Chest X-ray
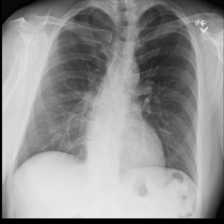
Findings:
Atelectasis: negative
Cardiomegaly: negative
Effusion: negative
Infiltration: negative
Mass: negative
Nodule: negative
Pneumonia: negative
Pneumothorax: negative
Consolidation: negative
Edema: negative
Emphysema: negative
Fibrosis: negative
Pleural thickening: negative
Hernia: negative